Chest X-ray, AP view. Patient: 56 years old, sex F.
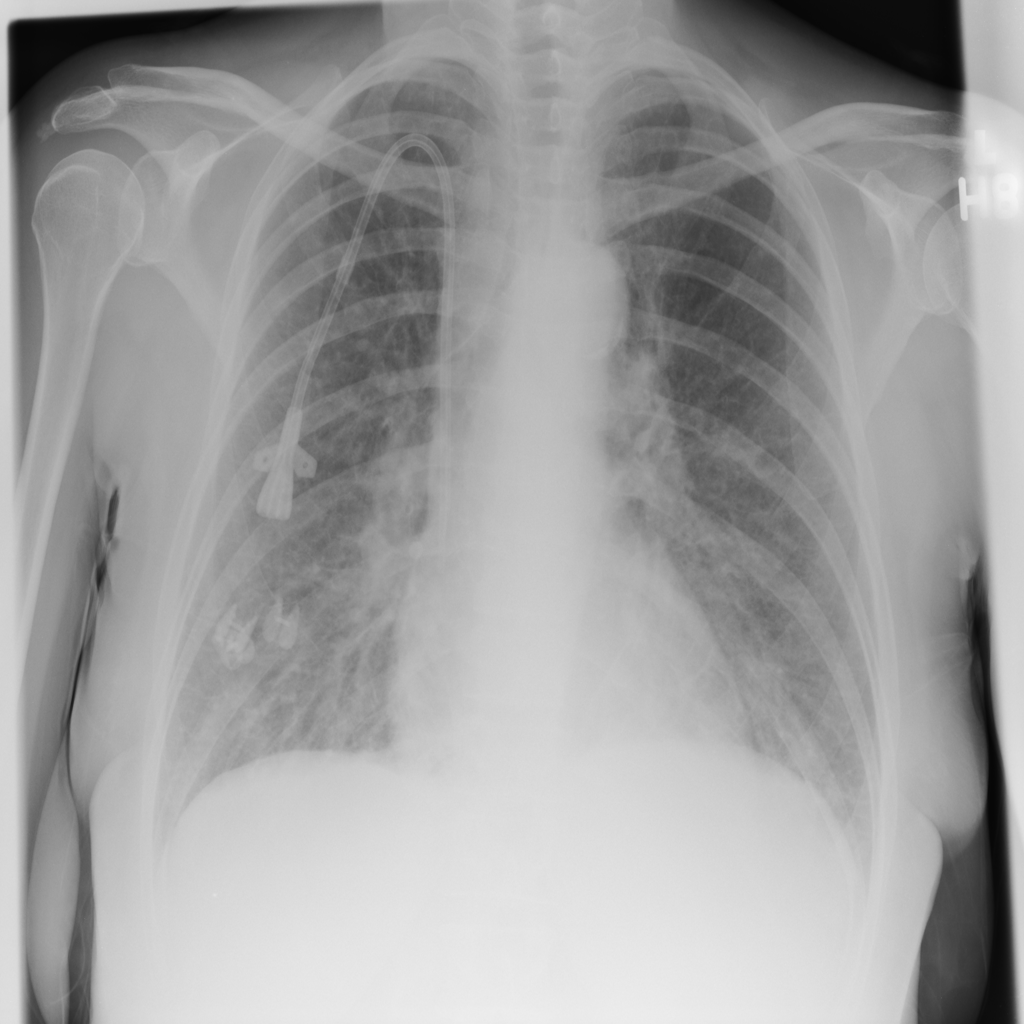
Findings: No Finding